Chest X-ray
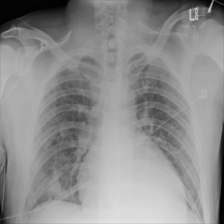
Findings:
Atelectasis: negative
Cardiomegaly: negative
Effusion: positive
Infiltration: negative
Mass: negative
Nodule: negative
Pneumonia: negative
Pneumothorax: negative
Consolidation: negative
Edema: negative
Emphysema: negative
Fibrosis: negative
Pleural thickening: negative
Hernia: negative